Question: I'm displaying data from mysql using php.
You can see the value is 0 for Current Balance
But in edit mode it cant display 0

Before executing update statement
I declare its variable from its corresponding $_POST variable
'''
if (!empty($_POST)) {
$ID = $_POST['ID'];
$Name = $_POST['Name'];
$AID = $_POST['AID'];
$CurrentBalance = $_POST['CurrentBalance'];
$valid = true;
if ($valid) {
$setsu = dbSetsuzoku();
$setsu->setAttribute(PDO::ATTR_ERRMODE, PDO::ERRMODE_EXCEPTION);
$sql = "UPDATE tabledb SET ID = ?, Name = ?, AID=?, CurrentBalance=? WHERE SubAgentID = ?";
$q = $setsu->prepare($sql);
$q->execute(array($ID,$Name,$AID,$CurrentBalance,$ID));
$setsu = null;
}
}
else {
$setsu = dbSetsuzoku();
$setsu->setAttribute(PDO::ATTR_ERRMODE, PDO::ERRMODE_EXCEPTION);
$sql = "SELECT * FROM tabledb where ID = ?";
$q = $setsu->prepare($sql);
$q->execute(array($ID));
$data = $q->fetch(PDO::FETCH_ASSOC);
$ID = $data['ID'];
$Name = $data['Name'];
$AID = $data['AID'];
$CurrentBalance = $data['CurrentBalance'];
$setsu = null;
}
'''
html (edit mode)
'''
<input name="CurrentBalance" type="text" placeholder="CurrentBalance" value="<?php echo !empty($CurrentBalance)?$CurrentBalance:'';?>" required />
'''
other fields follow the same logic
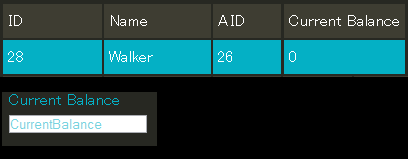
Answer: The problem is :
'''
<?php echo !empty($CurrentBalance)?$CurrentBalance:'';?>
'''
For empty function 0 is considered as empty - just look at <URL>
You can change it into:
'''
<?php echo isset($CurrentBalance)?$CurrentBalance:'';?>
'''